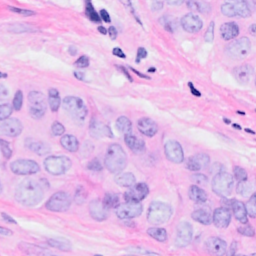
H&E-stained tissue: Breast